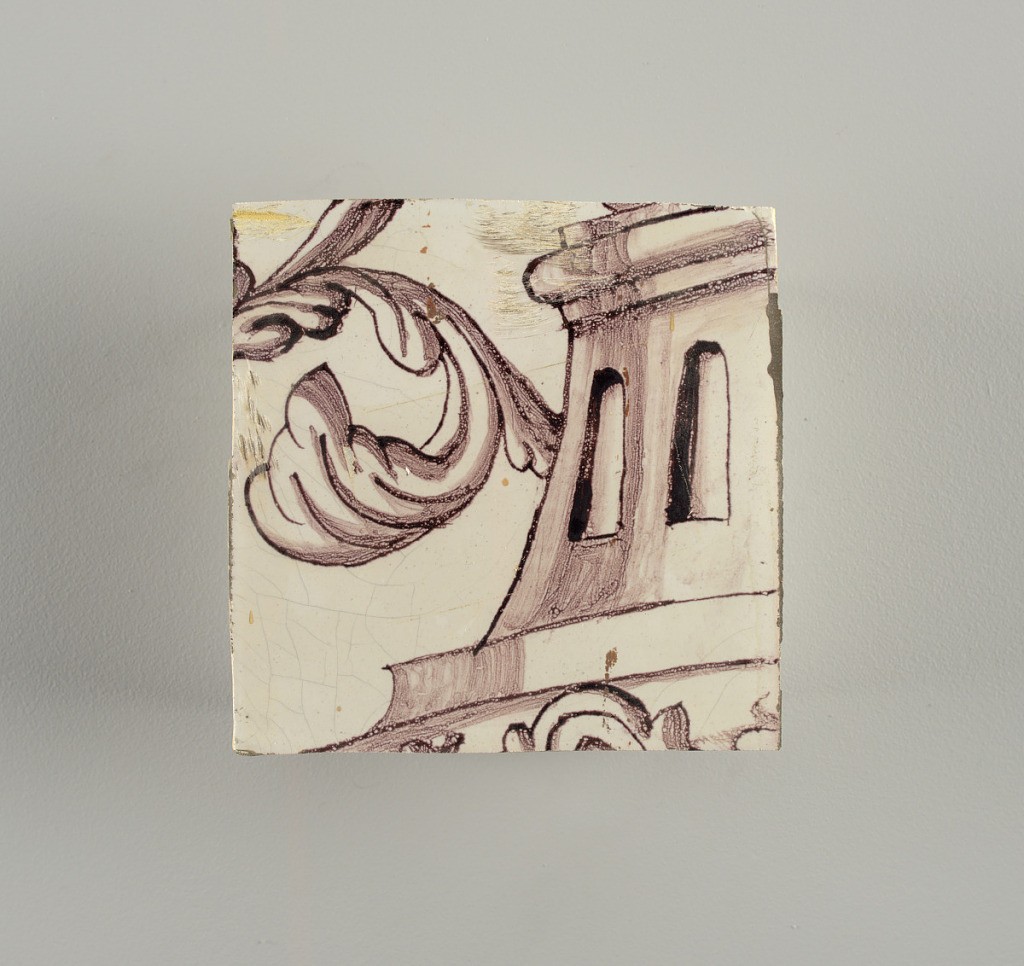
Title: Wall facing
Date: ca. 1725
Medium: Tin-glazed earthenware, underglaze
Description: Horizontal rectangle.  Thirty-seven tiles wide and twenty-one high with opening for door or window nineteen and one-half tiles high and twelve wide.  To left and right of opening, centered canopy above. Left, woman representing Hope, right, a sculputure urn.  Centered above opening, a mascaron.  Arabesque design of foliage.